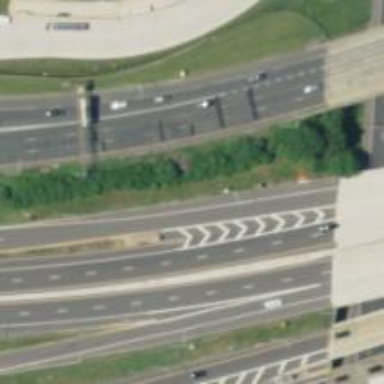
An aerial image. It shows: Asphalt motorway link.